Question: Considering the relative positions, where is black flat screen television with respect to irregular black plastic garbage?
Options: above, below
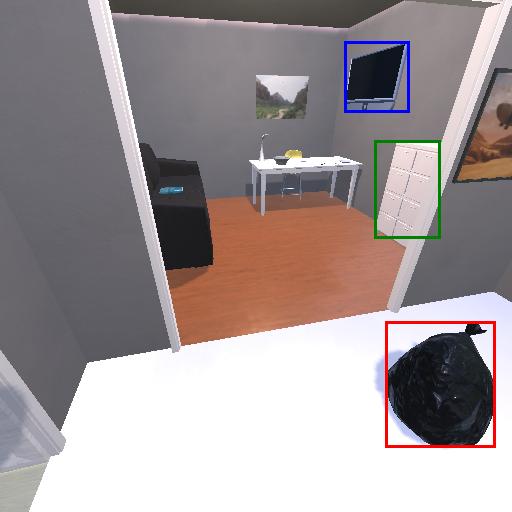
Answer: above